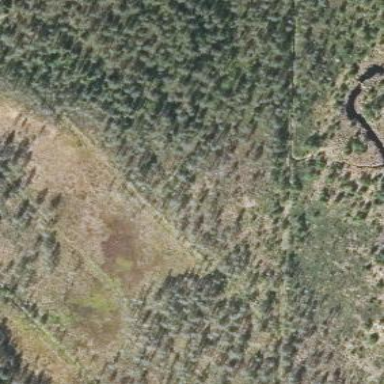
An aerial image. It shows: Marshy wetland area.